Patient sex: M
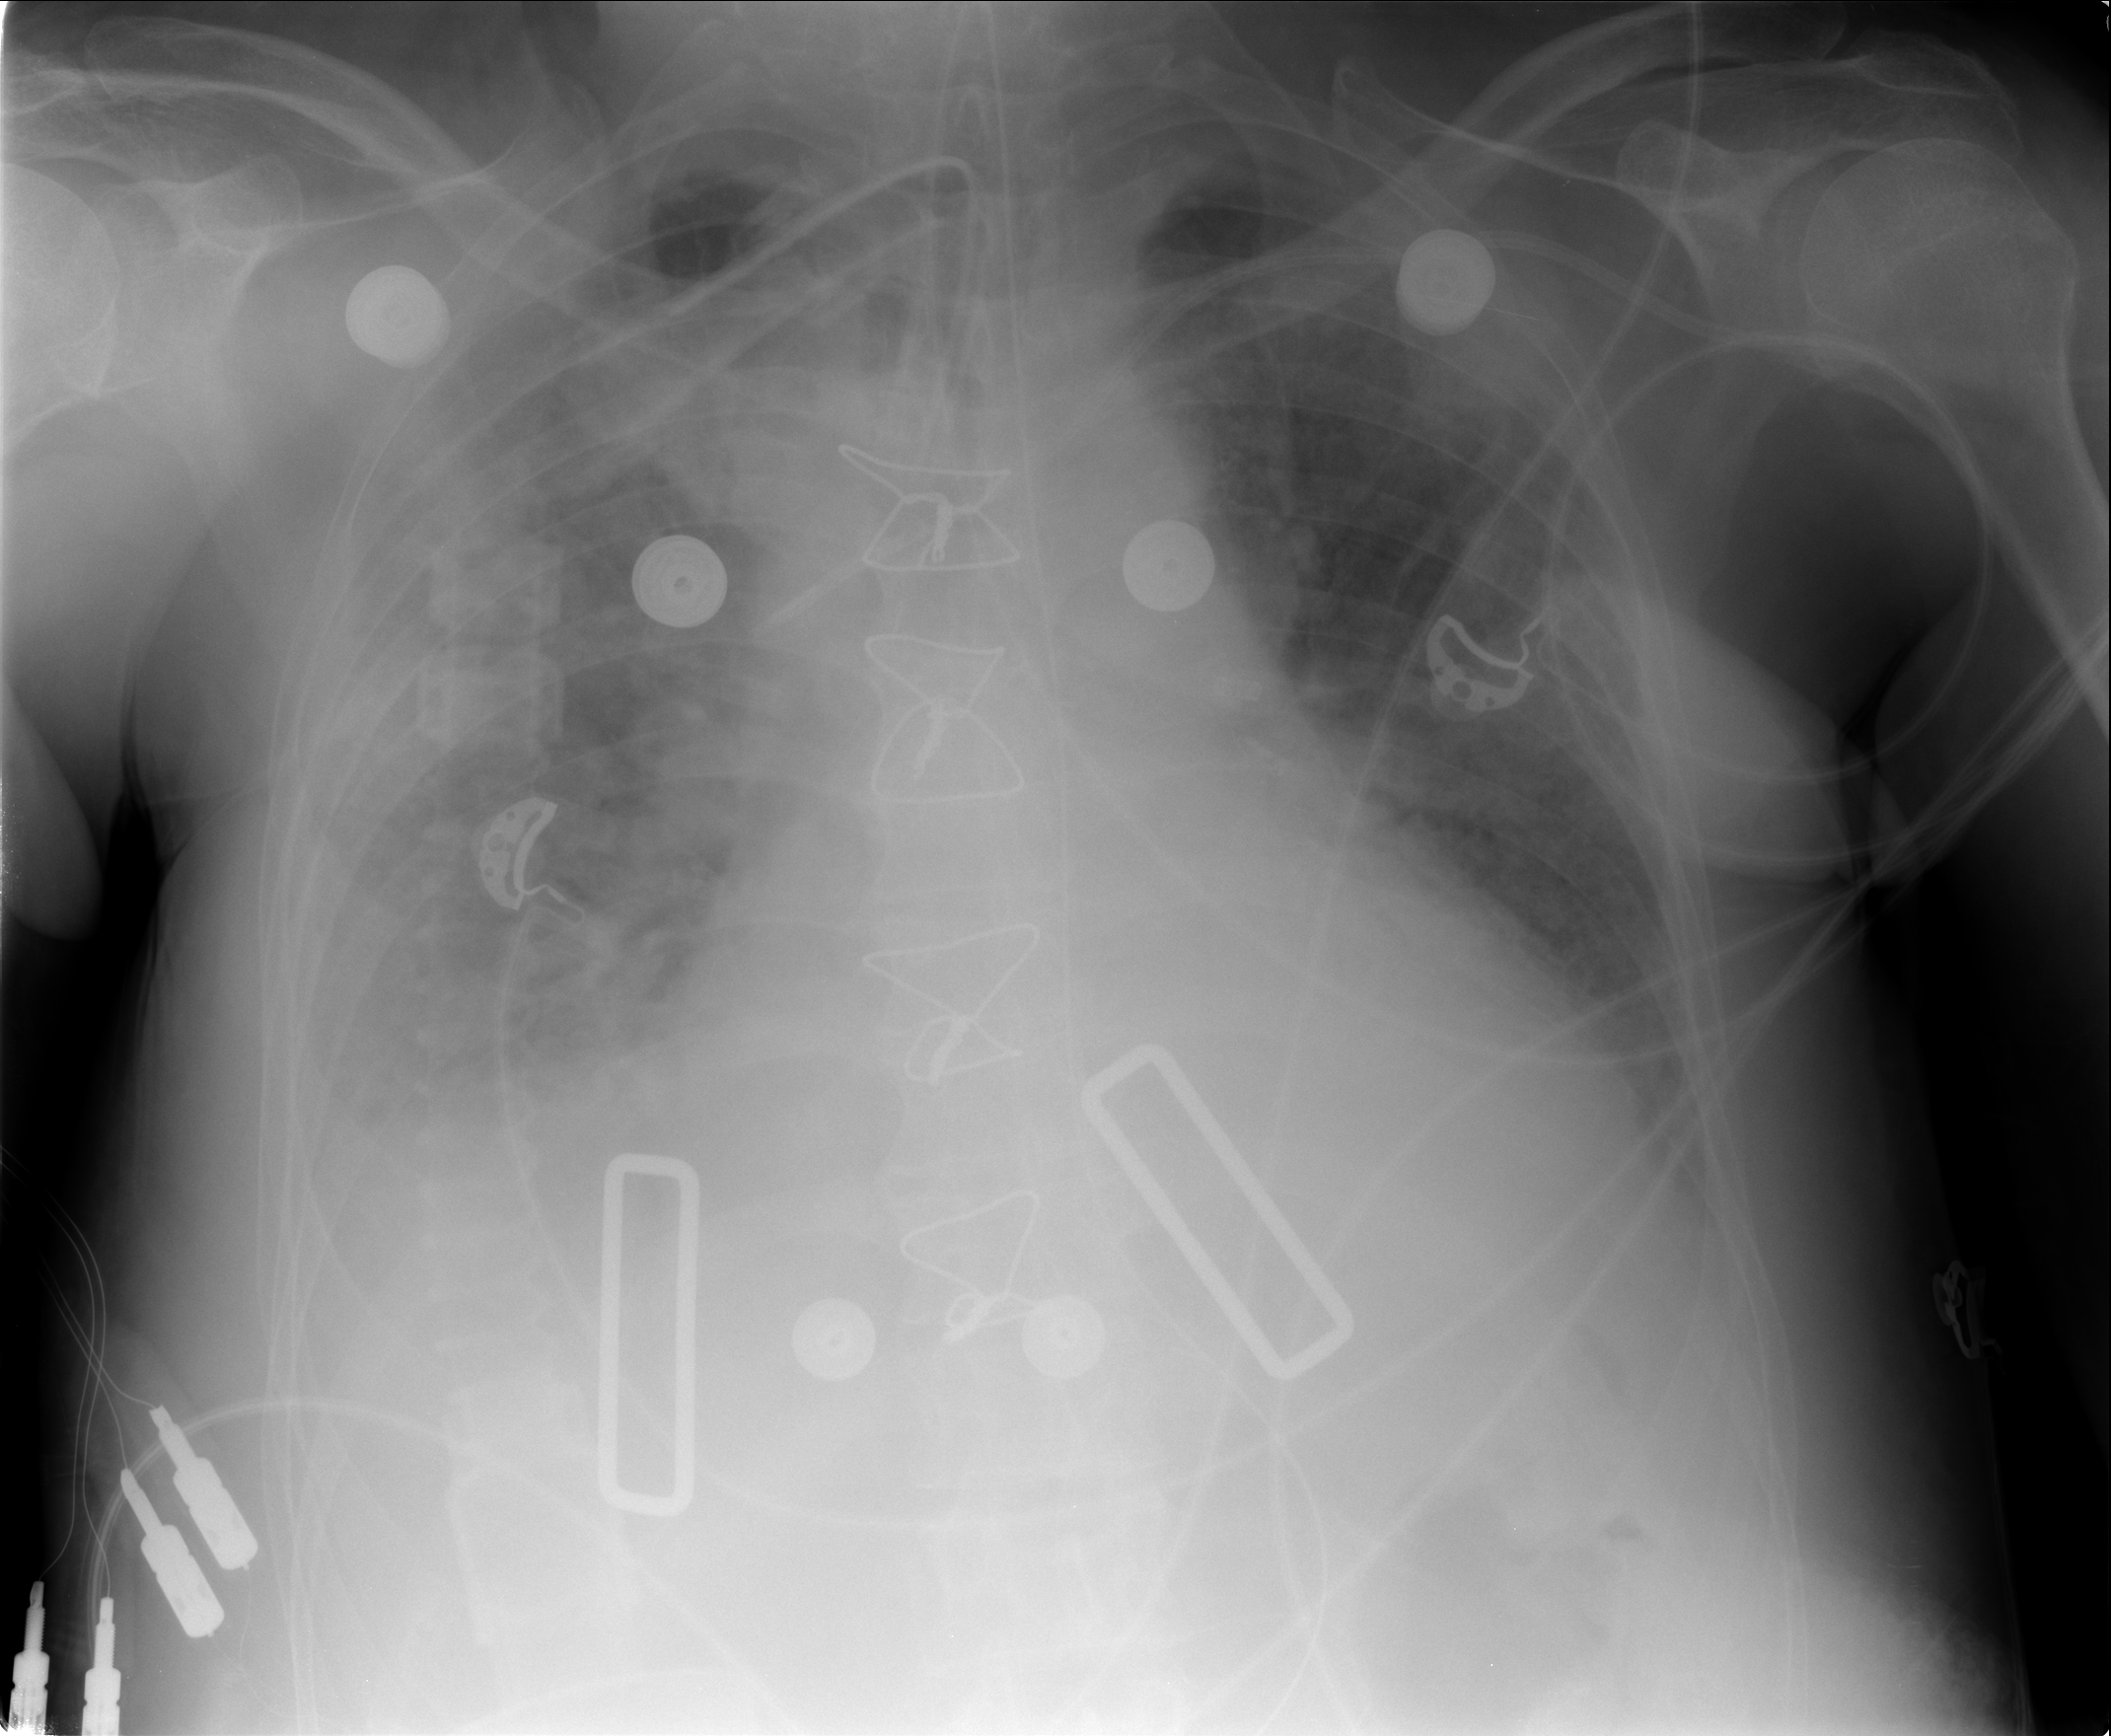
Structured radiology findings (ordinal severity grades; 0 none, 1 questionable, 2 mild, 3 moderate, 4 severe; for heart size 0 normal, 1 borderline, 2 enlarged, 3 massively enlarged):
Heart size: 2
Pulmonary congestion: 2
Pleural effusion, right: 3
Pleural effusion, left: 1
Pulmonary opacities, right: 2
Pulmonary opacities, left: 1
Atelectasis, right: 2
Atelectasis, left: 1